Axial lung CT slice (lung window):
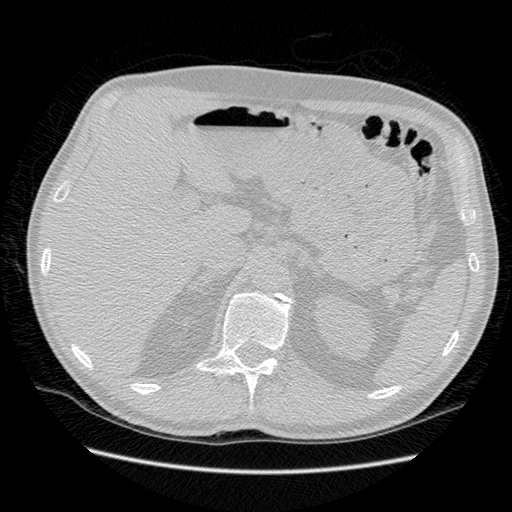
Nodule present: no